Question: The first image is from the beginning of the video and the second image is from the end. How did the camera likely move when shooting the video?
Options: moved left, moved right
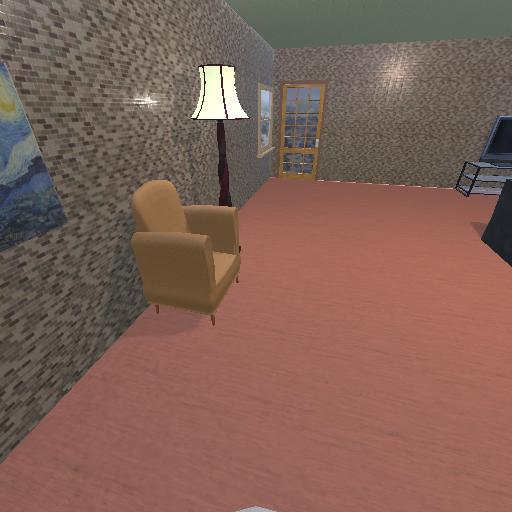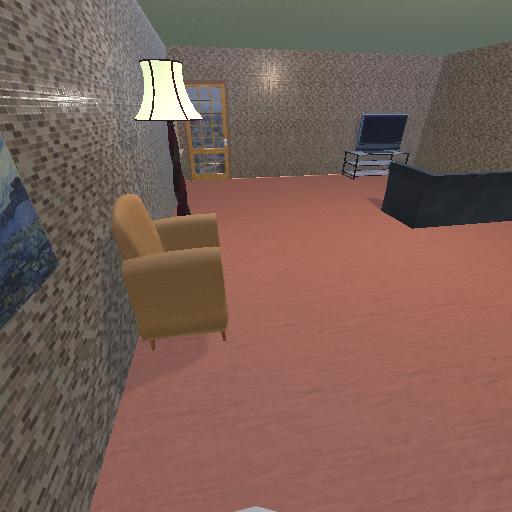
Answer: moved left